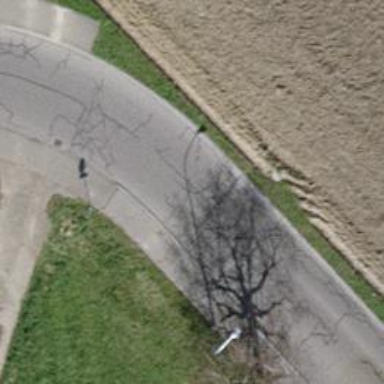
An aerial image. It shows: Asphalt tertiary road with opposite cycleway.